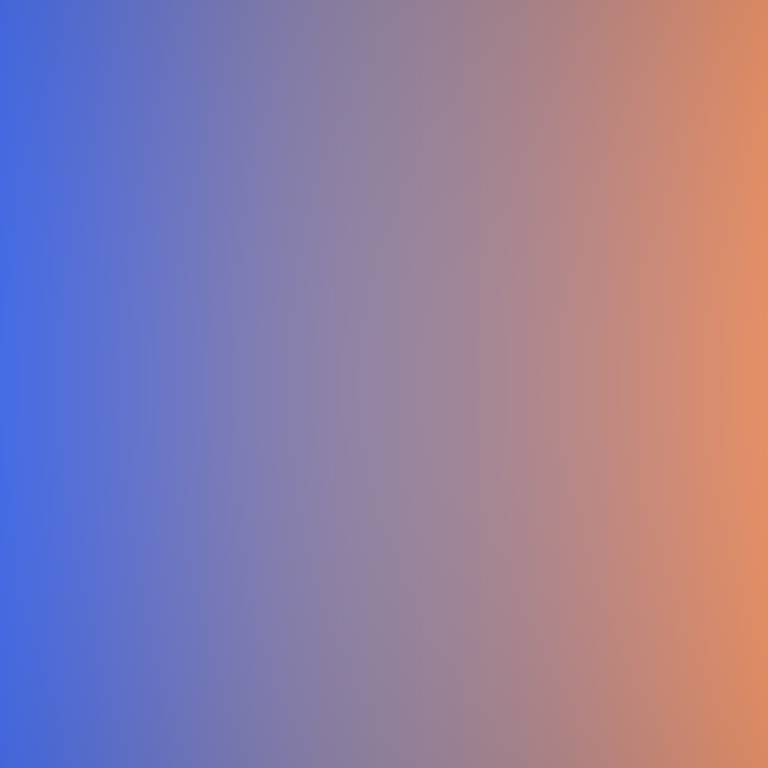
Abstract light effect, smooth gradient from cool blue to warm orange, calm atmosphere, soft blend, no room, no furniture, no objects.